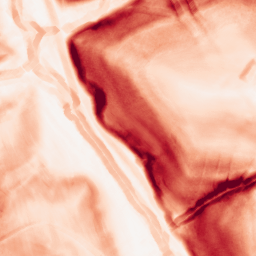
Category: morphological
Decomposition family: morphological_gradient
Decomposition parameters: size: 5
shape: diamond
Upsampling method: bicubic
Upsampling parameters: scale: 2
Upsampling scale: 2